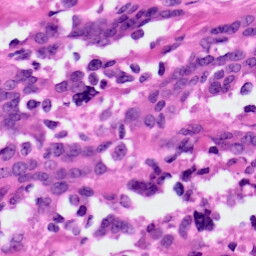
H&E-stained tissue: Ovarian